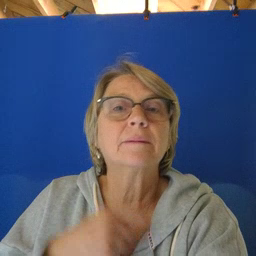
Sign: eye